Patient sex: M
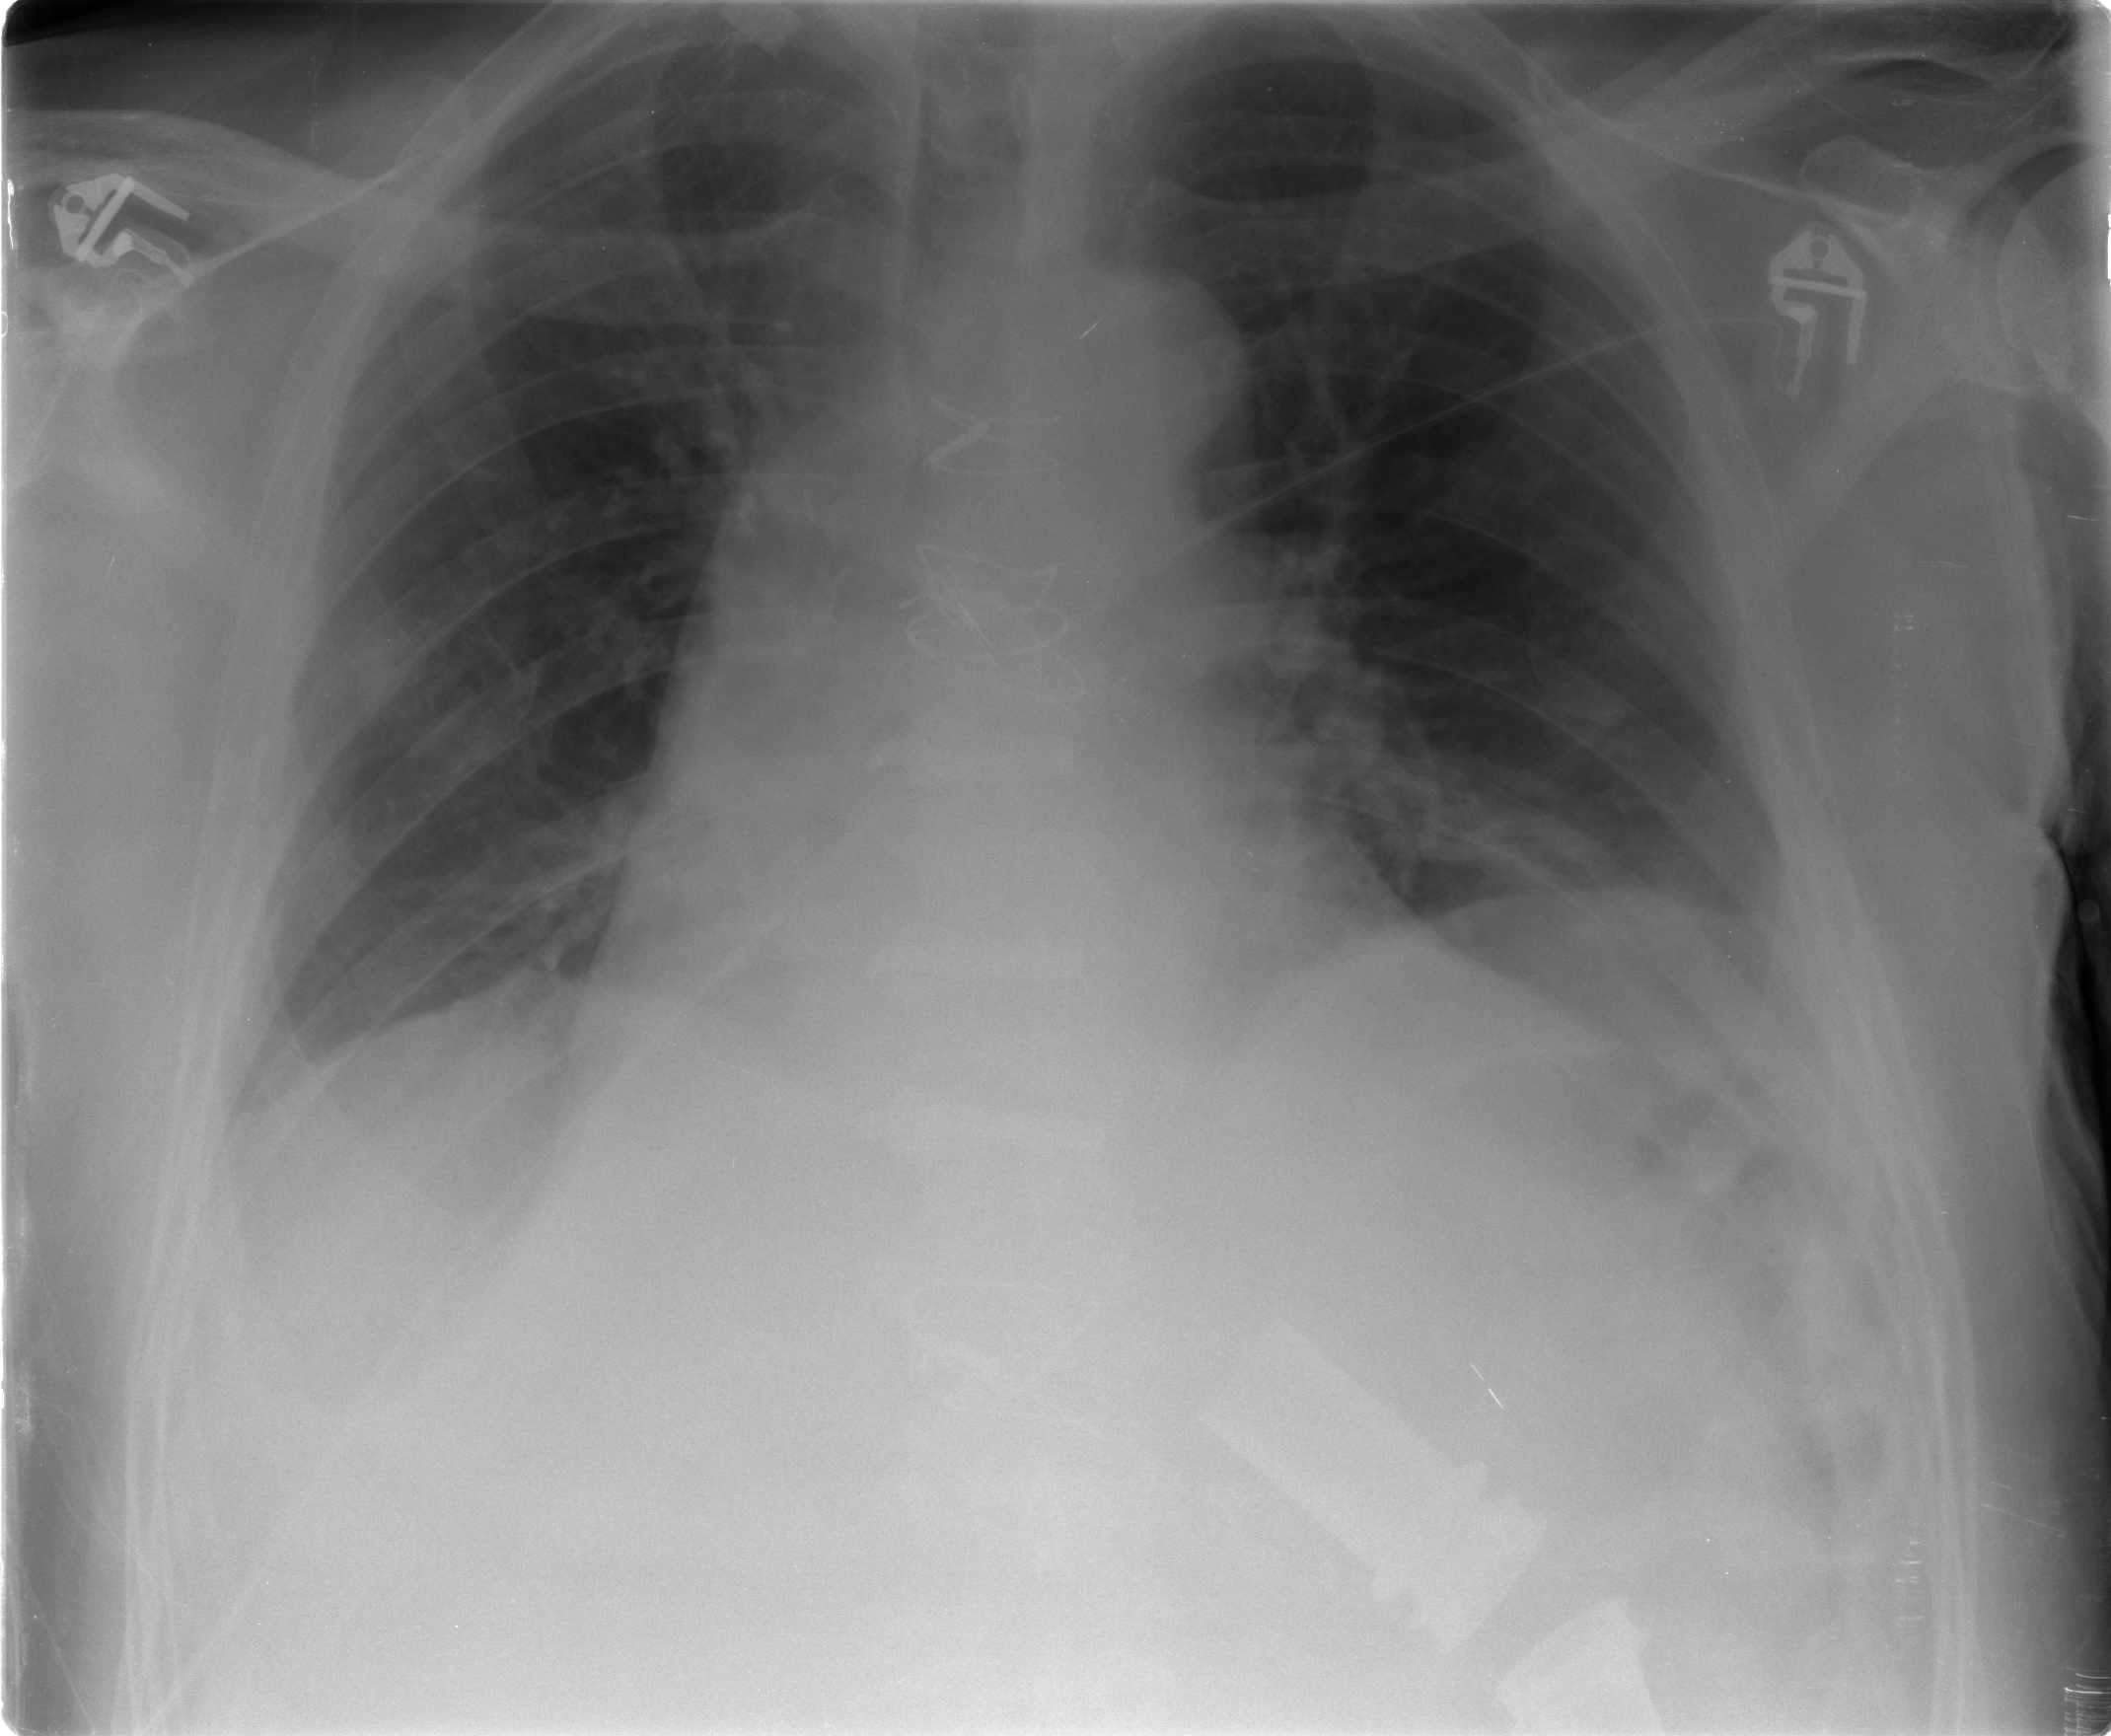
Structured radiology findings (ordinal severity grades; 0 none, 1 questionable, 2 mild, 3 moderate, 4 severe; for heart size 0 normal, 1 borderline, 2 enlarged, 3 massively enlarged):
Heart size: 2
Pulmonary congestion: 0
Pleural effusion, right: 0
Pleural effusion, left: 0
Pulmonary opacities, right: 0
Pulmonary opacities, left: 0
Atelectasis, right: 1
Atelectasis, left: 2